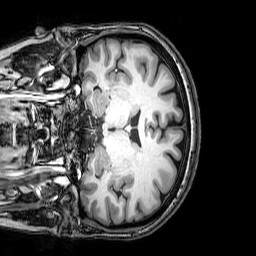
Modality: T1w
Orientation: coronal
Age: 48
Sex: female
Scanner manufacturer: philips
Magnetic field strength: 3 T
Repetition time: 0.008113 s
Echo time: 0.003709 s